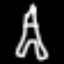
Label: The Eiffel Tower